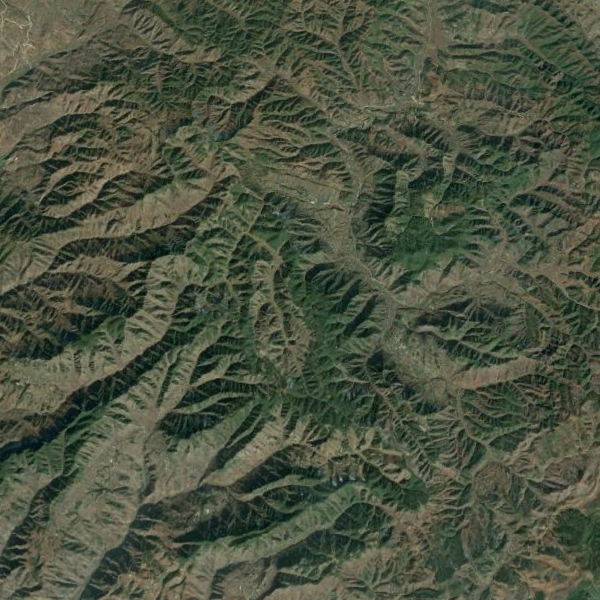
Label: Mountain